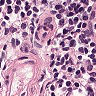
Metastatic tissue present: no